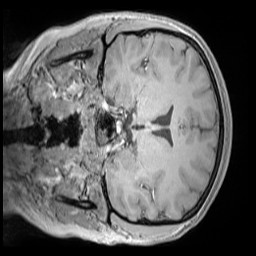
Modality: MP2RAGE
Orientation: coronal
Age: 13
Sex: female
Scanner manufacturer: siemens
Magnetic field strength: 3 T
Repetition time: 4 s
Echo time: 0.00303 s